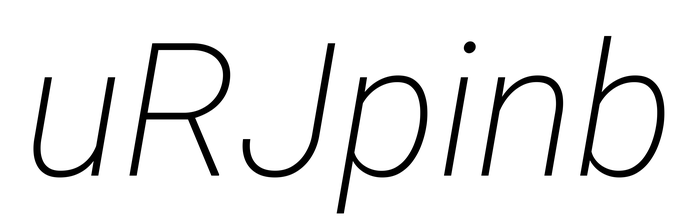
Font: Roboto-Italic_ExtraLight_Italic